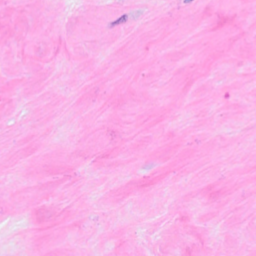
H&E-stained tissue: Breast